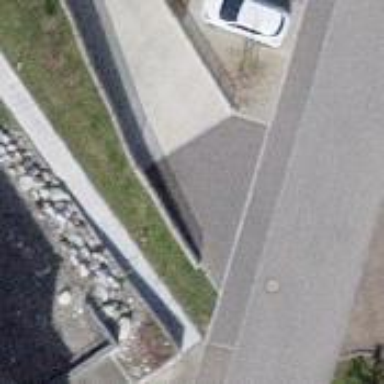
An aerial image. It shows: Concrete driveway serving as service road.